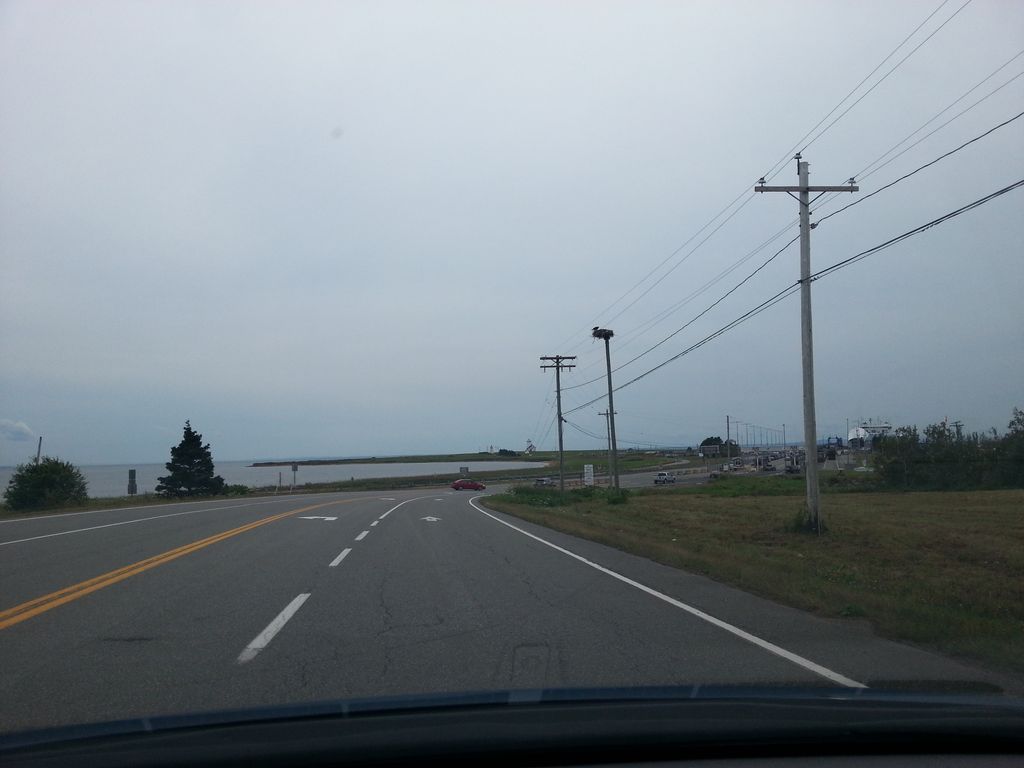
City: charlottetown